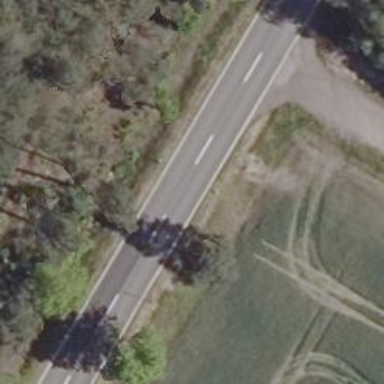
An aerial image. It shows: Secondary road with asphalt surface.